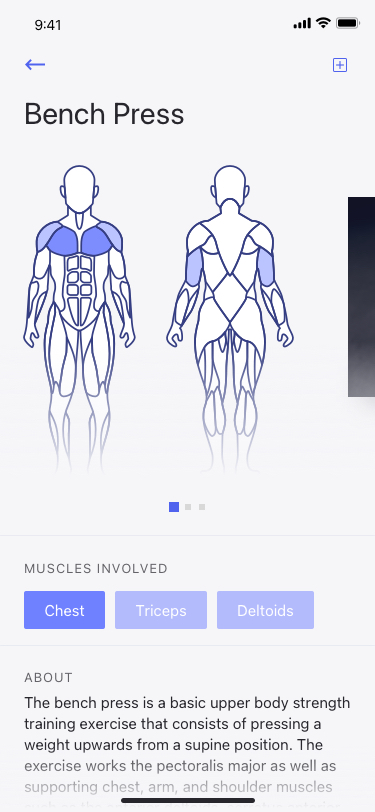
Text in this UI design:
MUSCLES INVOLVED
ABOUT
The bench press is a basic upper body strength training exercise that consists of pressing a weight upwards from a supine position. The exercise works the pectoralis major as well as supporting chest, arm, and shoulder muscles such as the anterior deltoids, serratus anterior, coracobrachialis, scapulae fixers, trapezii, and the triceps. A barbell is generally